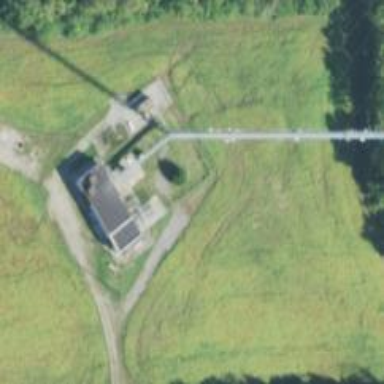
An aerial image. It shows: Mast structure.